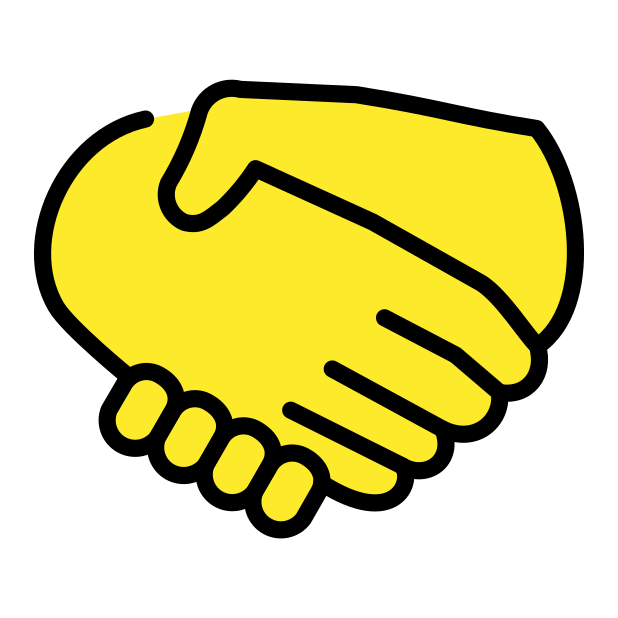
handshake